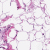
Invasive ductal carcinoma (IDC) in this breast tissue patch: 0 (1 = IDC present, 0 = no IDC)